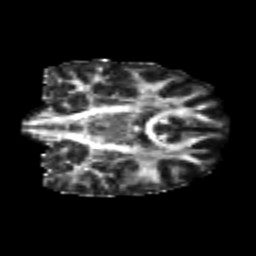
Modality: FA
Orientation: coronal
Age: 24
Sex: female
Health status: healthy
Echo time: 0.074 s